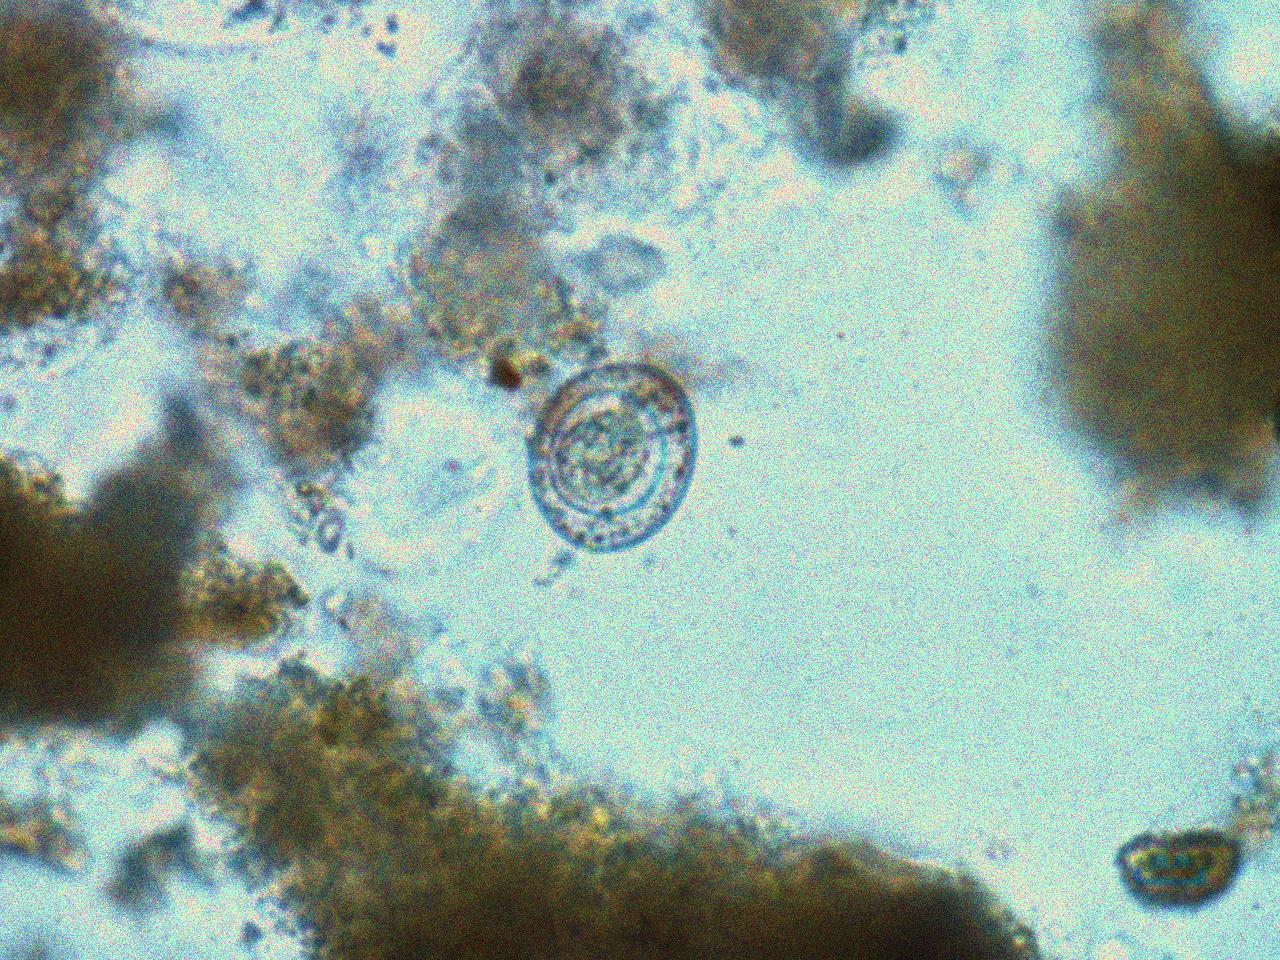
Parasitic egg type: Hymenolepis nana